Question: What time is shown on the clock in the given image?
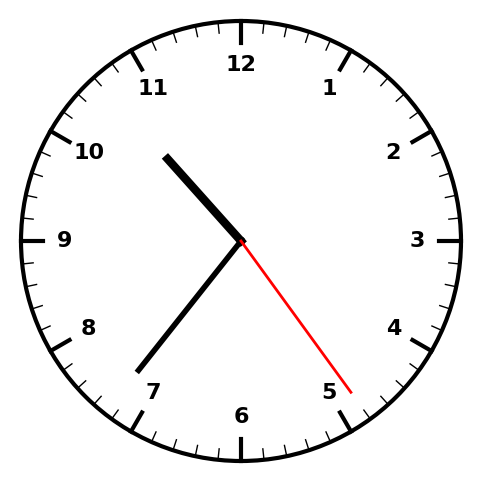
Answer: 10:36:24